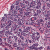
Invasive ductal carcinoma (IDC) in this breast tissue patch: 0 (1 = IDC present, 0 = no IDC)